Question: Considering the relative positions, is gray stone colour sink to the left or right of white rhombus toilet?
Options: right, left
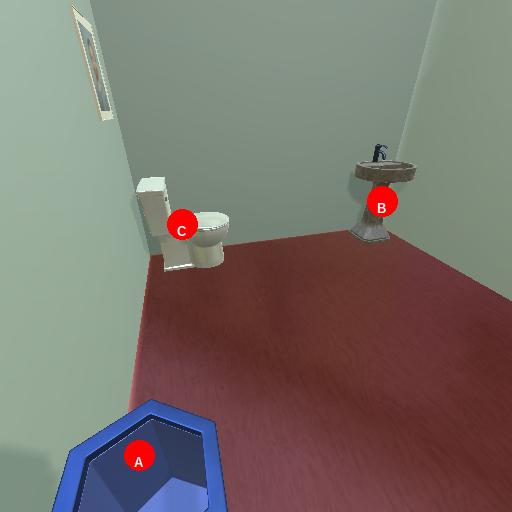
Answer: right